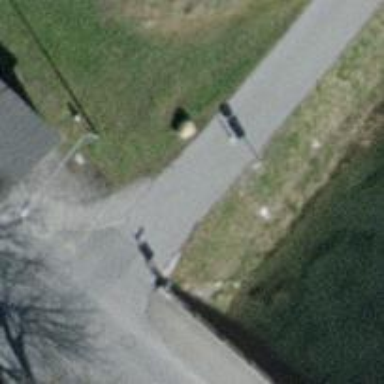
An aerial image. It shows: Bollard barrier.